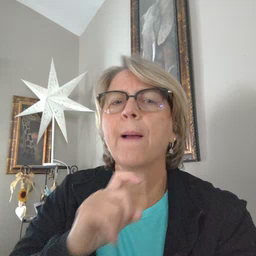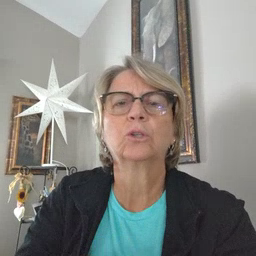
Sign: garbage